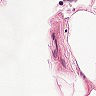
Metastatic tissue present: no